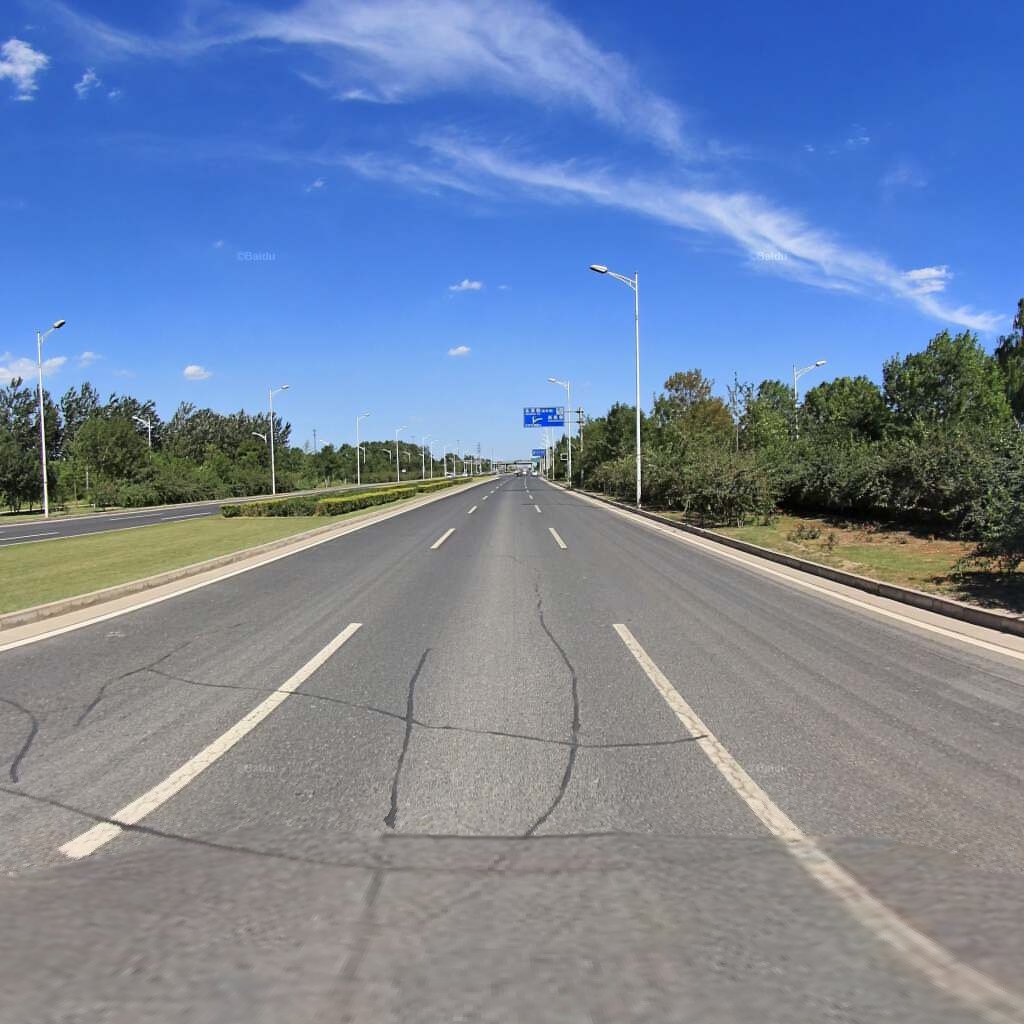
Region: Haidian
Road damage annotations: longitudinal patch, longitudinal patch, longitudinal patch, longitudinal patch, transverse patch, transverse patch